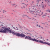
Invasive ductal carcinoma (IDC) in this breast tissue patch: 0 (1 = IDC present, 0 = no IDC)